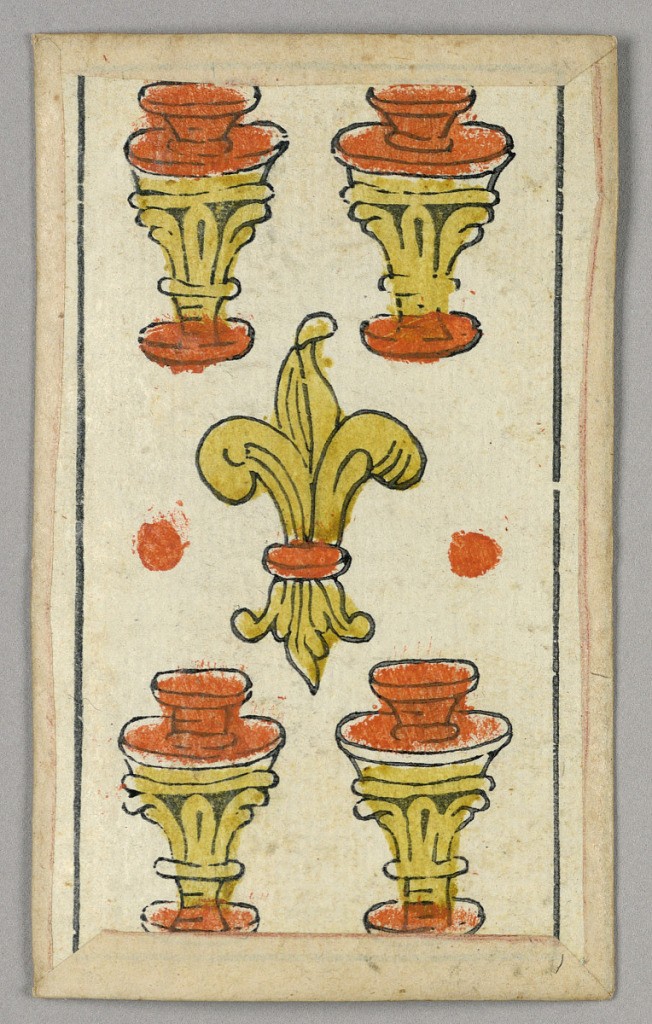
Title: Minchiate (Tarot) Playing Card
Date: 17th century
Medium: Stencil-colored woodblock print
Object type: Playing card
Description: Part of a set of Italian Minchiate playing cards.